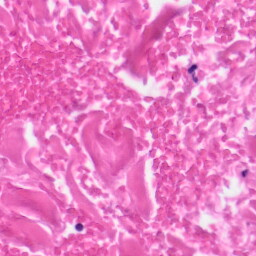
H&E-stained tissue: Skin